Field crop: maize
Growth stage: 2
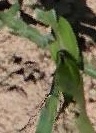
Species: maize